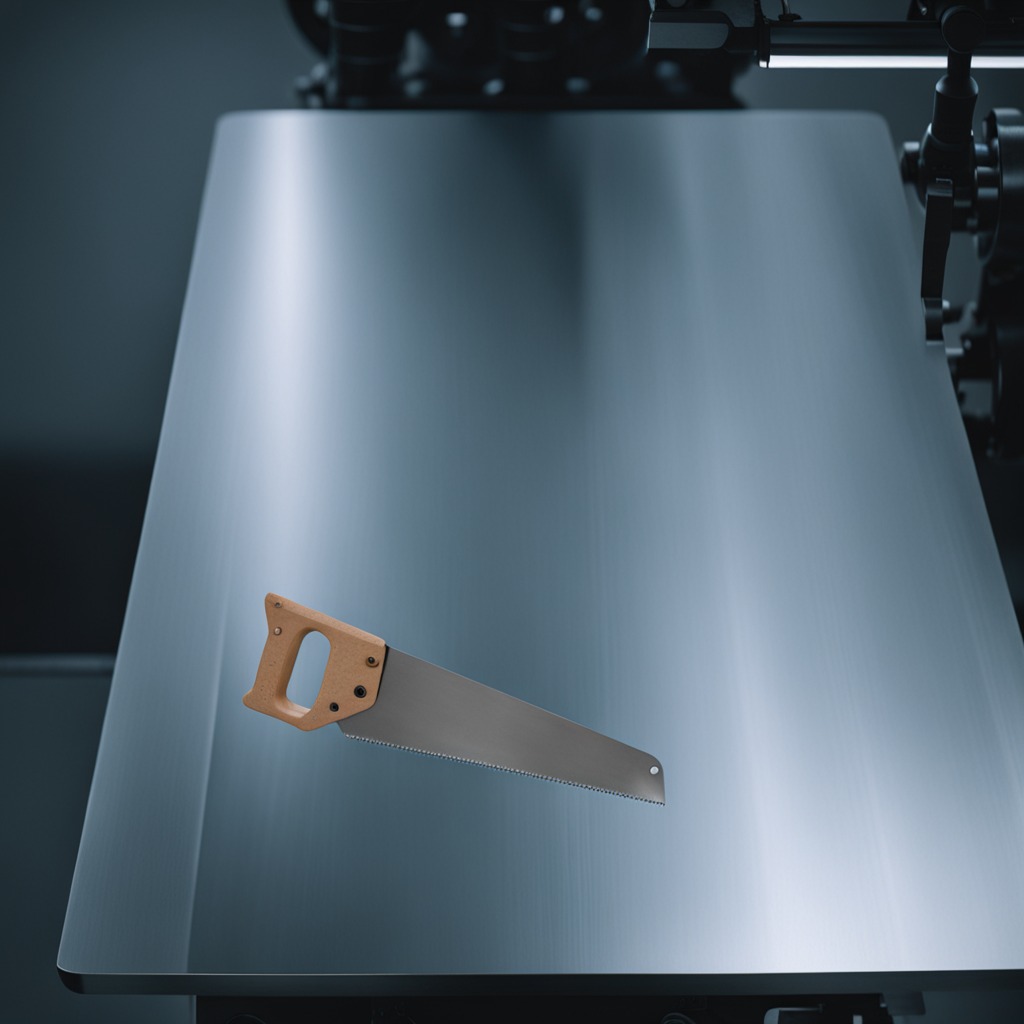
A metal saw is lying on a metal table in a machine shop under fluorescent lights.